Question: I am trying to develop an app where the layout is created dynamically.
In my layout, I am creating an'UploadImage' button.
I am creating the 'OnClickListener' in another java class which 'implements' the 'OnClickListener' class, so that can use it at different places in my app.
But, Unfortunately, I am unable to start the camera activity.
Below is the source code of my application.
###MainActivity.java
'''
public class MainActivity extends Activity {
@Override
protected void onCreate(Bundle savedInstanceState) {
super.onCreate(savedInstanceState);
setContentView(R.layout.activity_main);
LinearLayout layout = (LinearLayout) findViewById(R.id.linearLayout);
GenerateViews genView = new GenerateViews();
genView.addQuestionWithUploadImageOption(this, layout);
}
'''
###activity_main.xml
'''
<ScrollView xmlns:android="http://schemas.android.com/apk/res/android"
android:layout_width="fill_parent"
android:layout_height="fill_parent"
android:padding="3dp" >
<LinearLayout
android:id="@+id/linearLayout"
android:layout_width="fill_parent"
android:layout_height="wrap_content"
android:orientation="vertical" >
</LinearLayout>
</ScrollView>
'''
###GenerateViews.java
'''
public class GenerateViews {
void addQuestionWithUploadImageOption(final Context context,
LinearLayout layout) {
// TODO Auto-generated method stub
LinearLayout layoutImage = new LinearLayout(context);
layoutImage.setOrientation(LinearLayout.HORIZONTAL);
layoutImage.setWeightSum(1);
layoutImage.setLayoutParams(new LayoutParams(LayoutParams.MATCH_PARENT,
LayoutParams.WRAP_CONTENT));
ImageView imageView = new ImageView(context);
imageView.setContentDescription("Image");
imageView.setLayoutParams(new LayoutParams(256, 256));
Button uploadImageButton = new Button(context);
uploadImageButton.setText(R.string.uploadImage);
uploadImageButton.setOnClickListener(new UploadImage());
layoutImage.addView(imageView);
layoutImage.addView(uploadImageButton);
layout.addView(layoutImage);
}
}
'''
From this 'GenerateViews' java class, I am calling 'UploadImage' class which is actually implementing the OnClickListener.
###UploadImage.java
'''
import android.app.Activity;
import android.content.Intent;
import android.graphics.Bitmap;
import android.view.View;
import android.view.View.OnClickListener;
import android.widget.ImageView;
public class UploadImage extends Activity implements OnClickListener {
private static final int CAMERA_REQUEST = 1888;
private ImageView imageView;
@Override
public void onClick(View v) {
// TODO Auto-generated method stub
Intent cameraIntent = new Intent(
android.provider.MediaStore.ACTION_IMAGE_CAPTURE);
startActivityForResult(cameraIntent, CAMERA_REQUEST);
}
protected void onActivityResult(int requestCode, int resultCode, Intent data) {
if (requestCode == CAMERA_REQUEST && resultCode == RESULT_OK) {
Bitmap photo = (Bitmap) data.getExtras().get("data");
imageView.setImageBitmap(photo);
}
}
}
'''
Everything is working fine. My form is being created dynamically and all the texts and etc are displayed as I want.
Even the 'OnClickListener' is calling the 'UploadImage.java' class.
But this the error which I am getting:

What can I try next?
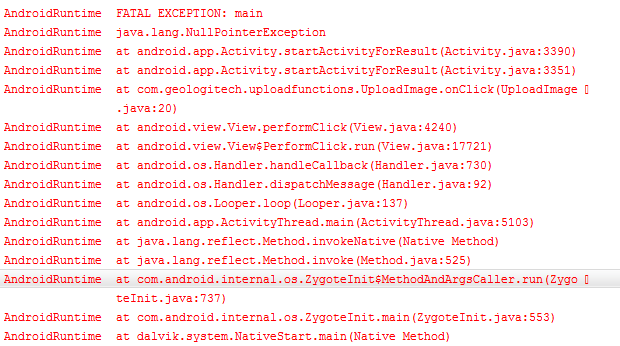
Answer: You can check this project <URL> but it will suit your need
1.Create a new project in android , right click on it and Choose Android and now click add at the bottom to add the "Library" project to your project
2.Place these permission in your Manifest file
'''
<uses-features android:name="android.hardware.camera"/>
<uses-permission android:name="android.permission.CAMERA"/>
'''
and also this activity under the application tag
'''
<activity android:name="com.camera.library.CameraLibrary"></activity>
'''
3.Now get the instance of the class
'''
CameraOptions options = CameraOptions.getInstance(this);
options.takePicture();
'''
1. on the click event of button or in any activity call use to start the camera Intent intent = new Intent(this,CameraLibrary.class); startActivityForResult(intent, REQUEST_CODE);
2. Call the options.getBitmapFile() method to get the bitmap image when user takes the picture or use the options.getFilePath() method to get the file path
The images created are stored in the cache directory of the application
Change your code like this
'''
public class UploadImage extends Activity implements OnClickListener {
private static final int CAMERA_REQUEST = 1888;
private ImageView imageView;
private CameraOptions options;
@Override
public void onClick(View v) {
// TODO Auto-generated method stub
options = CameraOptions.getInstance(UploadImage.this);
options.takePicture();
options.setRequesCode(CAMERA_REQUEST);
Intent intent = new Intent(UploadImage.this,CameraLibrary.class);
startActivityForResult(intent, CAMERA_REQUEST);
}
protected void onActivityResult(int requestCode, int resultCode, Intent data) {
if (requestCode == CAMERA_REQUEST && resultCode == RESULT_OK) {
imageView.setImageBitmap(options.getBitmapFile());
}
}
}
'''